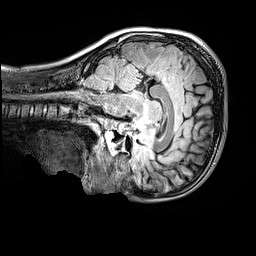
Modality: FLAIR
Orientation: sagittal
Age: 11
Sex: male
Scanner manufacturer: siemens
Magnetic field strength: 3 T
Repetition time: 5 s
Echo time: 0.388 s